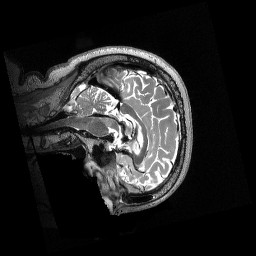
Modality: T2w
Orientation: sagittal
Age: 68
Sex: female
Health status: healthy
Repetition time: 3.2 s
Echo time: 0.563 s